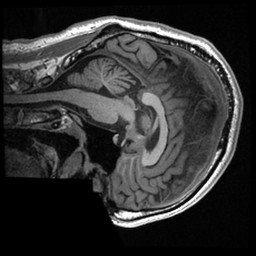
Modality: T1w
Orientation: sagittal
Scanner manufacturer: ge
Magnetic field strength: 3 T
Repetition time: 0.007652 s
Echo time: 0.002936 s